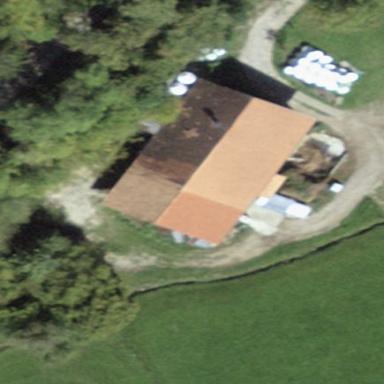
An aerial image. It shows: Barn.